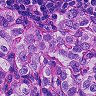
Metastatic tissue present: yes